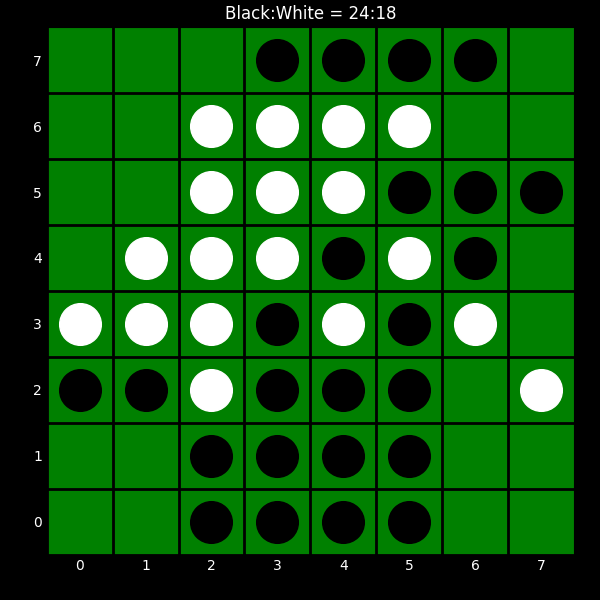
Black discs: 24
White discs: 18